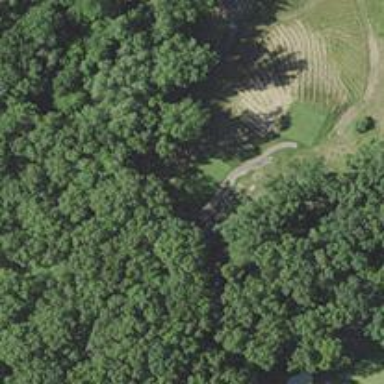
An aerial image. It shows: Pathway for golfing.